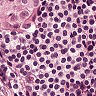
Metastatic tissue present: yes